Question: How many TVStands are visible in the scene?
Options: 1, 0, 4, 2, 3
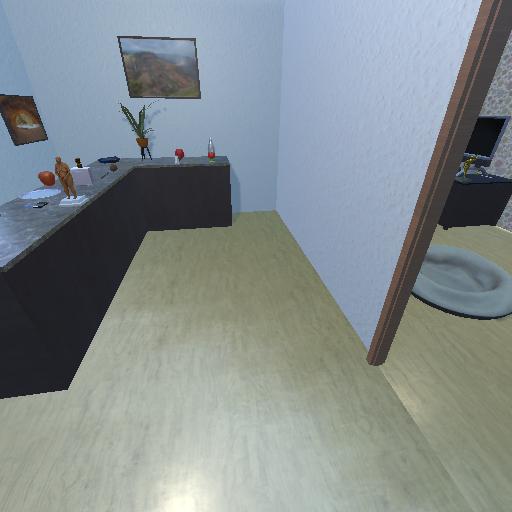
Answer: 1